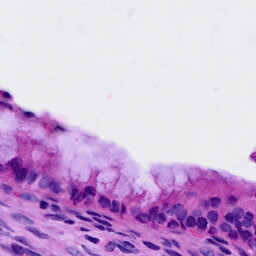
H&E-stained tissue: Cervix